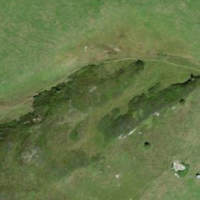
EUNIS habitat code: 26
Species observed at this site:
Lonicera caerulea